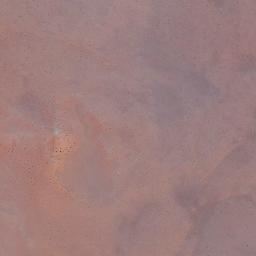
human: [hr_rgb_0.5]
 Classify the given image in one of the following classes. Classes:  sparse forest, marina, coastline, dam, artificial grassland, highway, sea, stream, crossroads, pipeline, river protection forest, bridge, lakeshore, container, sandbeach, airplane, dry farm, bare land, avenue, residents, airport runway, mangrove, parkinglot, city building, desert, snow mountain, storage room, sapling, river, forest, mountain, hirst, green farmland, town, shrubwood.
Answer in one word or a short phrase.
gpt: desert